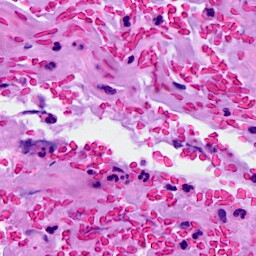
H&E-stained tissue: Breast